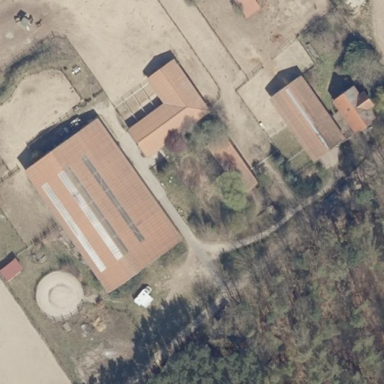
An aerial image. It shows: Farmyard with stables.